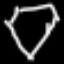
Label: diamond